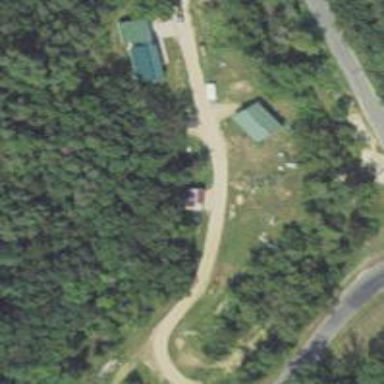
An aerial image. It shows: Driveway leading to service road.